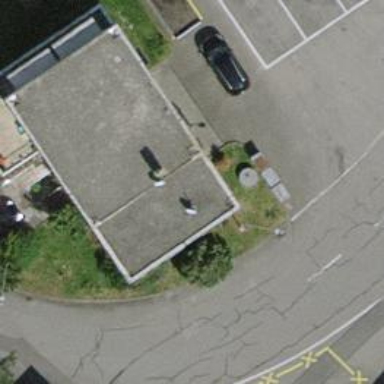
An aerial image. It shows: Fuel station.